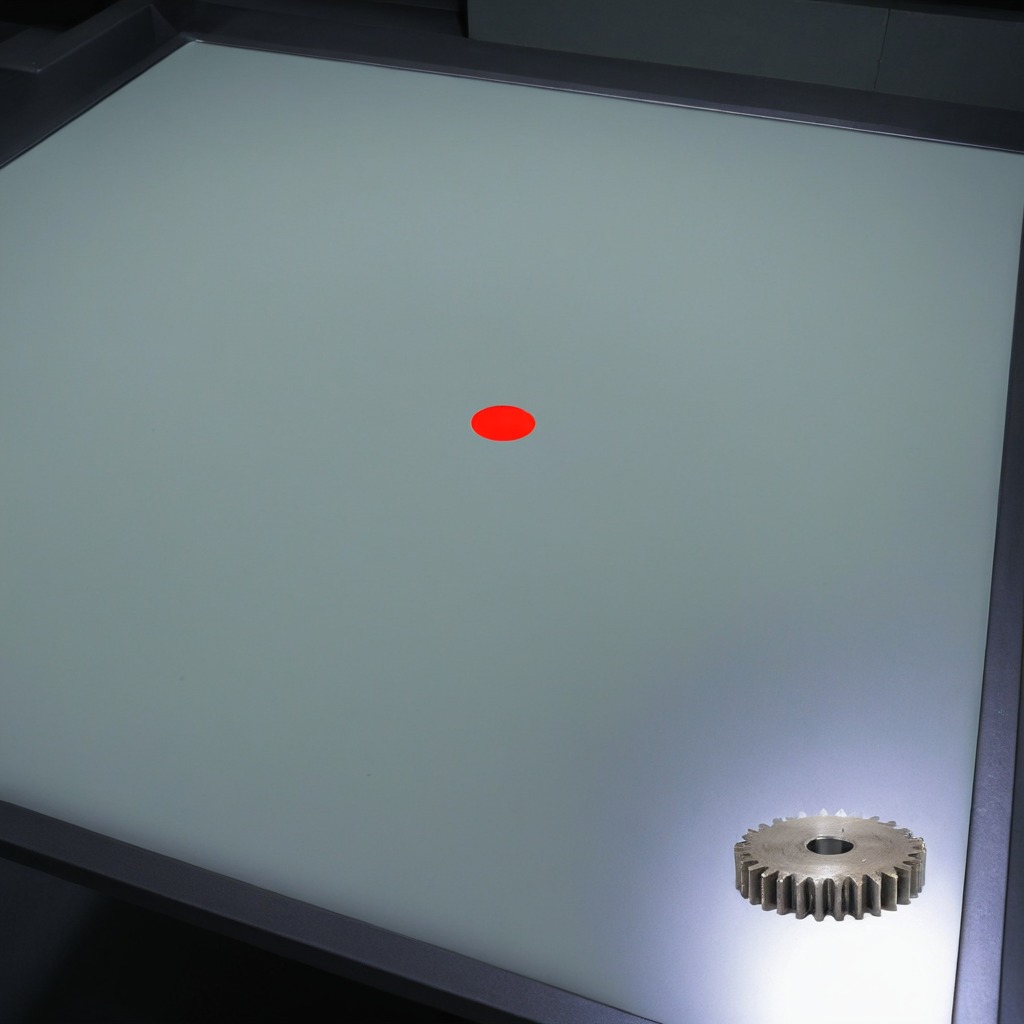
A steel gear with teeth is lying on the clean empty table in a railway signal maintenance room lit by harsh overhead fluorescents.